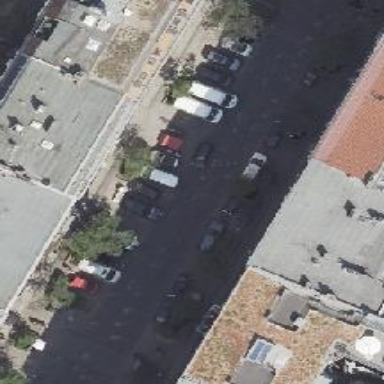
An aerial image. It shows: Street-side parking area with sett surface.